Question: I have a solution where i need my objects from
Right now, im doing it inside of the View Model the MAPPING:
'''
Sistema.DataEntities.Models.Cliente clifinal = new Sistema.DataEntities.Models.Cliente();//EF Entities Model
clifinal.InjectFrom<UnflatLoopValueInjection>(ObCliente);//convert View Model to EF
_clienteService.ClienteService_Update(clifinal);//update on BLL(Service Layer)
'''
The correct is do it on the Business Logic Layer?
If i do it on BLL, this layer will need to know about Models(MVVM) and thats not a good thing for the architecture since im using PRISM 5 and modules.
After this i created this only to show a correct architecture from my eyes.

I thing thats the good way... But im very stuck on the dependencies thats creates and all of the patterns(PRISM)... on this point of .
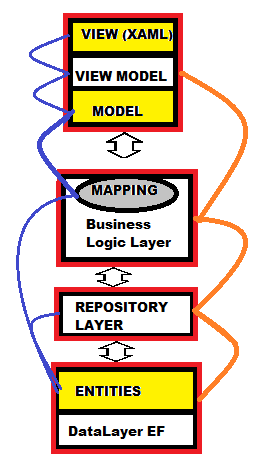
Answer: As the ViewModel has nothing to do with the business layer, and the business layer doesn't have to know about the ViewModel, the View Model should be (un)mapped in the model layer.
To remove the dependency from EF, what you must do is to define the entities in a separate project. In you do so:
- - -
These are not anomalous dependencies.
To get a better decoupling, it would be possible to make yet another set of business layer entities, independent from the EF POCOs. In that case:
- - - -
This is the ideal decouplign, but it's not free: you need two mapping layers. So you have to get a balance between the advantages of decoupling an the cost of decoupling. That depends on the project size, how many maintenance is expected, and so on.
You can do a mix of them: some of the POCOs can be also business entities, and some of them not.